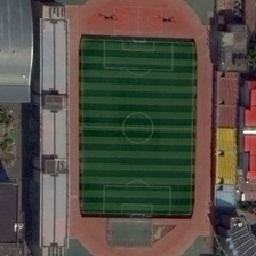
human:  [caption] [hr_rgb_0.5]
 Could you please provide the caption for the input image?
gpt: There are green and dark green grass and red runway.

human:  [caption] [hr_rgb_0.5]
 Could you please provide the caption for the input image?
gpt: It has green and dark green grass and a red track.

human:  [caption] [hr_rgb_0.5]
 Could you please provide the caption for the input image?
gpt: It has green and dark green grass and a red track.

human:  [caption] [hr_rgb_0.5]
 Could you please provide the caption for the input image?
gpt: This is an amusement park.

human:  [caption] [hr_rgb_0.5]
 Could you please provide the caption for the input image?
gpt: It has green and dark green grass and a red track.